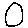
Label: circle